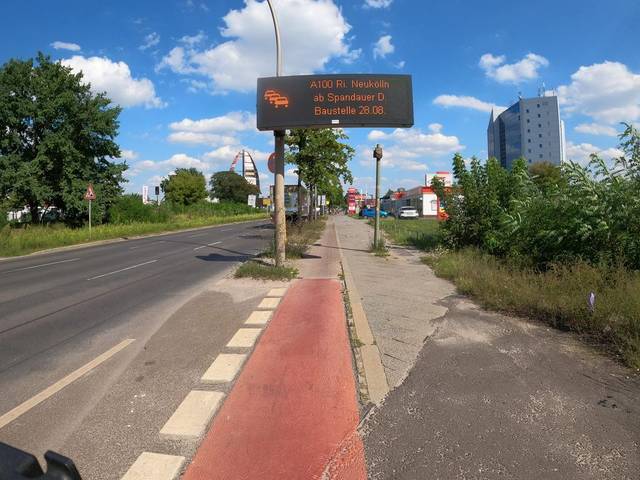
Region: Germany
Coordinates: 52.538, 13.246